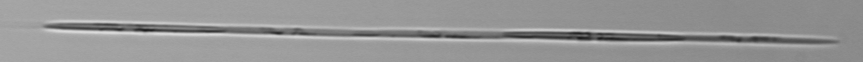
Label: Pseudo-nitzschia